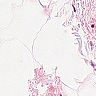
Metastatic tissue present: no